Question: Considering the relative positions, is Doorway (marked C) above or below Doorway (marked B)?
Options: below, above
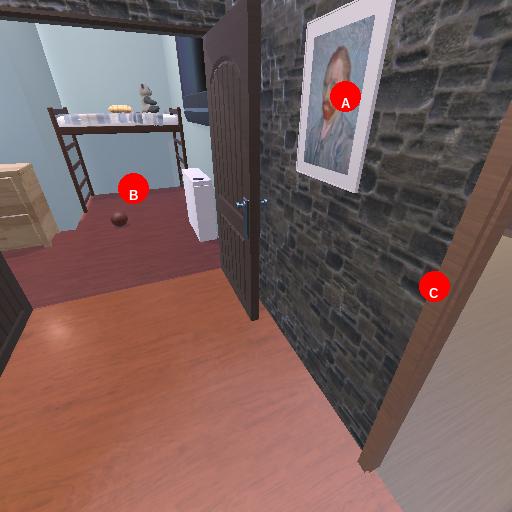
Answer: below